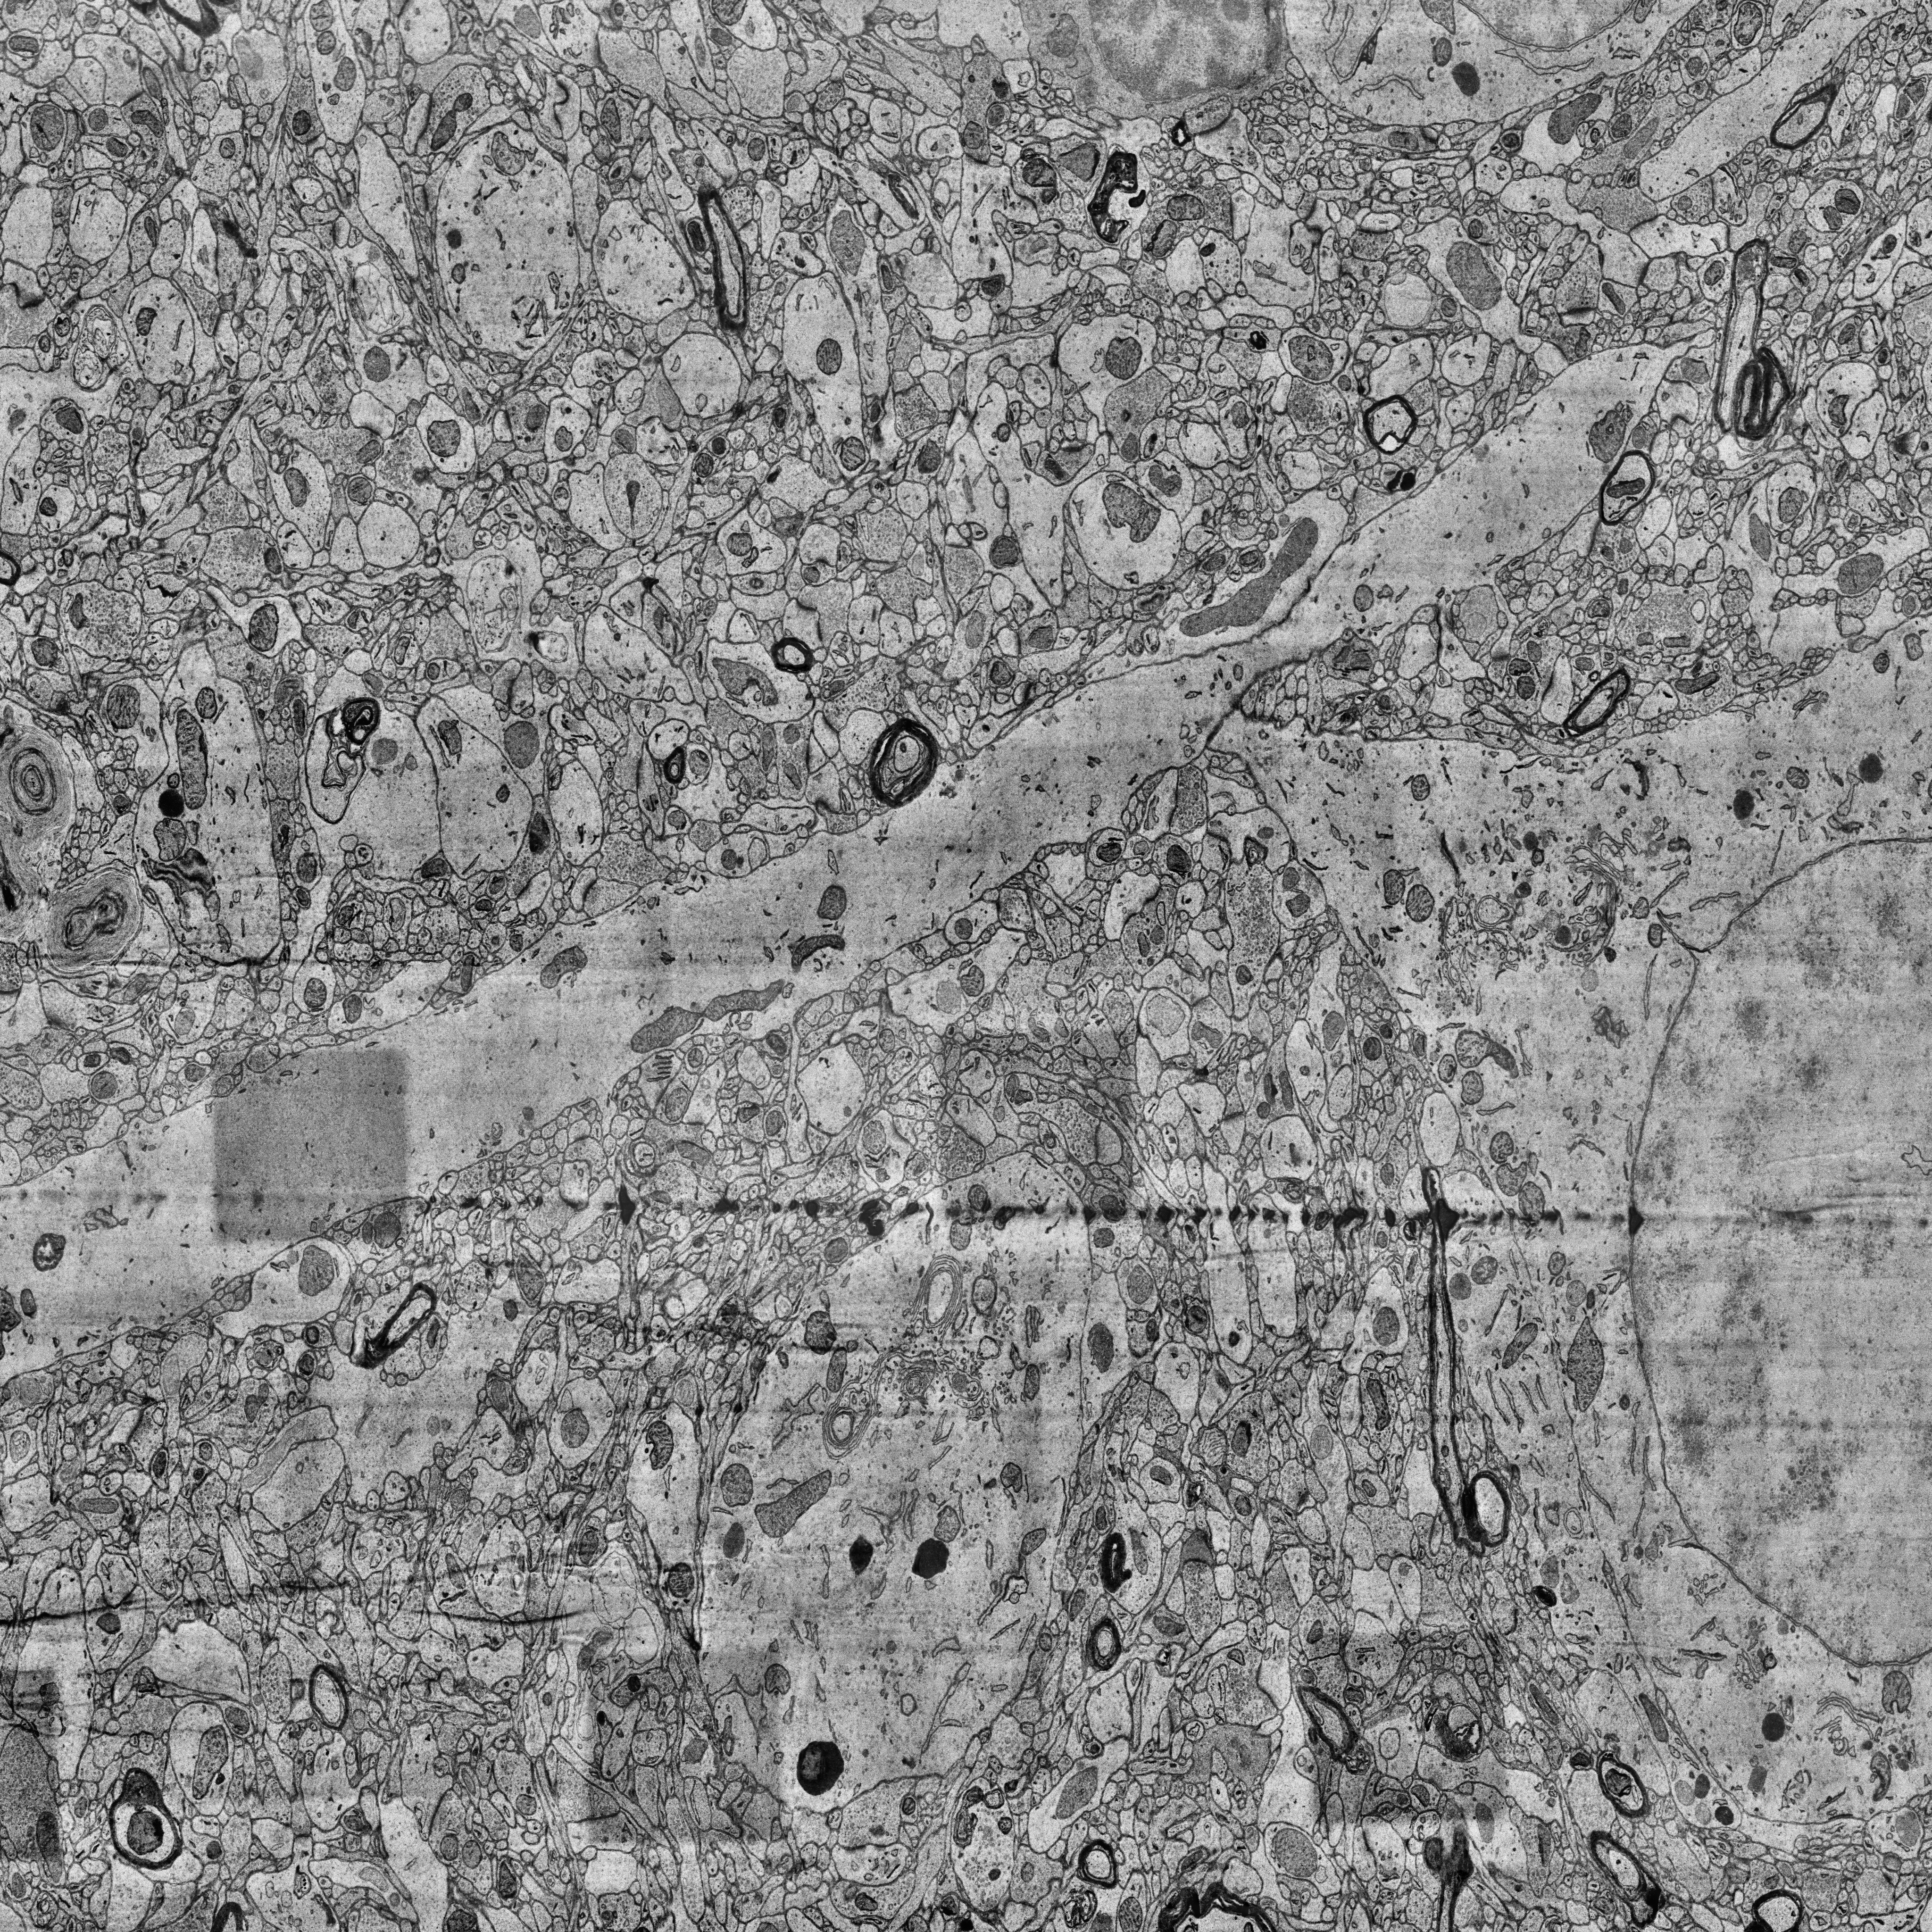
Electron microscopy slice of human cortex tissue
Slice depth (z): 307
Mitochondria instances in slice: 398